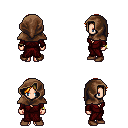
a pixel art fantasy rpg character, female body template, human, light skin, red robe, red pants, light blonde loose hair, cloth hood, bracelets, brown shoes, four views (front, back, left, right), 2x2 character sprite sheet, small pixel art, hard edges, no anti-aliasing